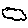
Label: cloud